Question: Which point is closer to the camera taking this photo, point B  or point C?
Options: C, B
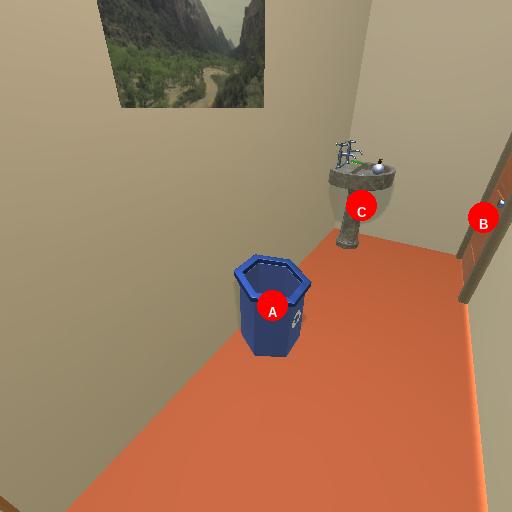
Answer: C